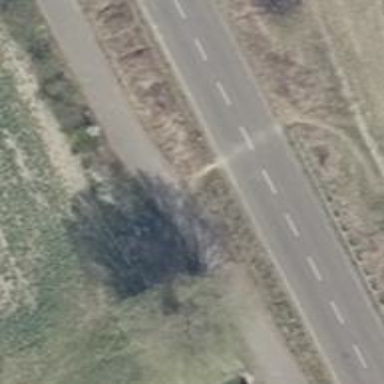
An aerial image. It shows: Unclassified road with asphalt surface.